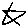
Label: star